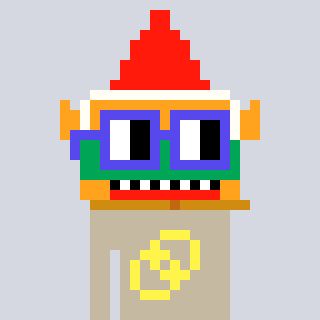
a pixel art character with square blue glasses, a gnome-shaped head and a bege-colored body on a cool background